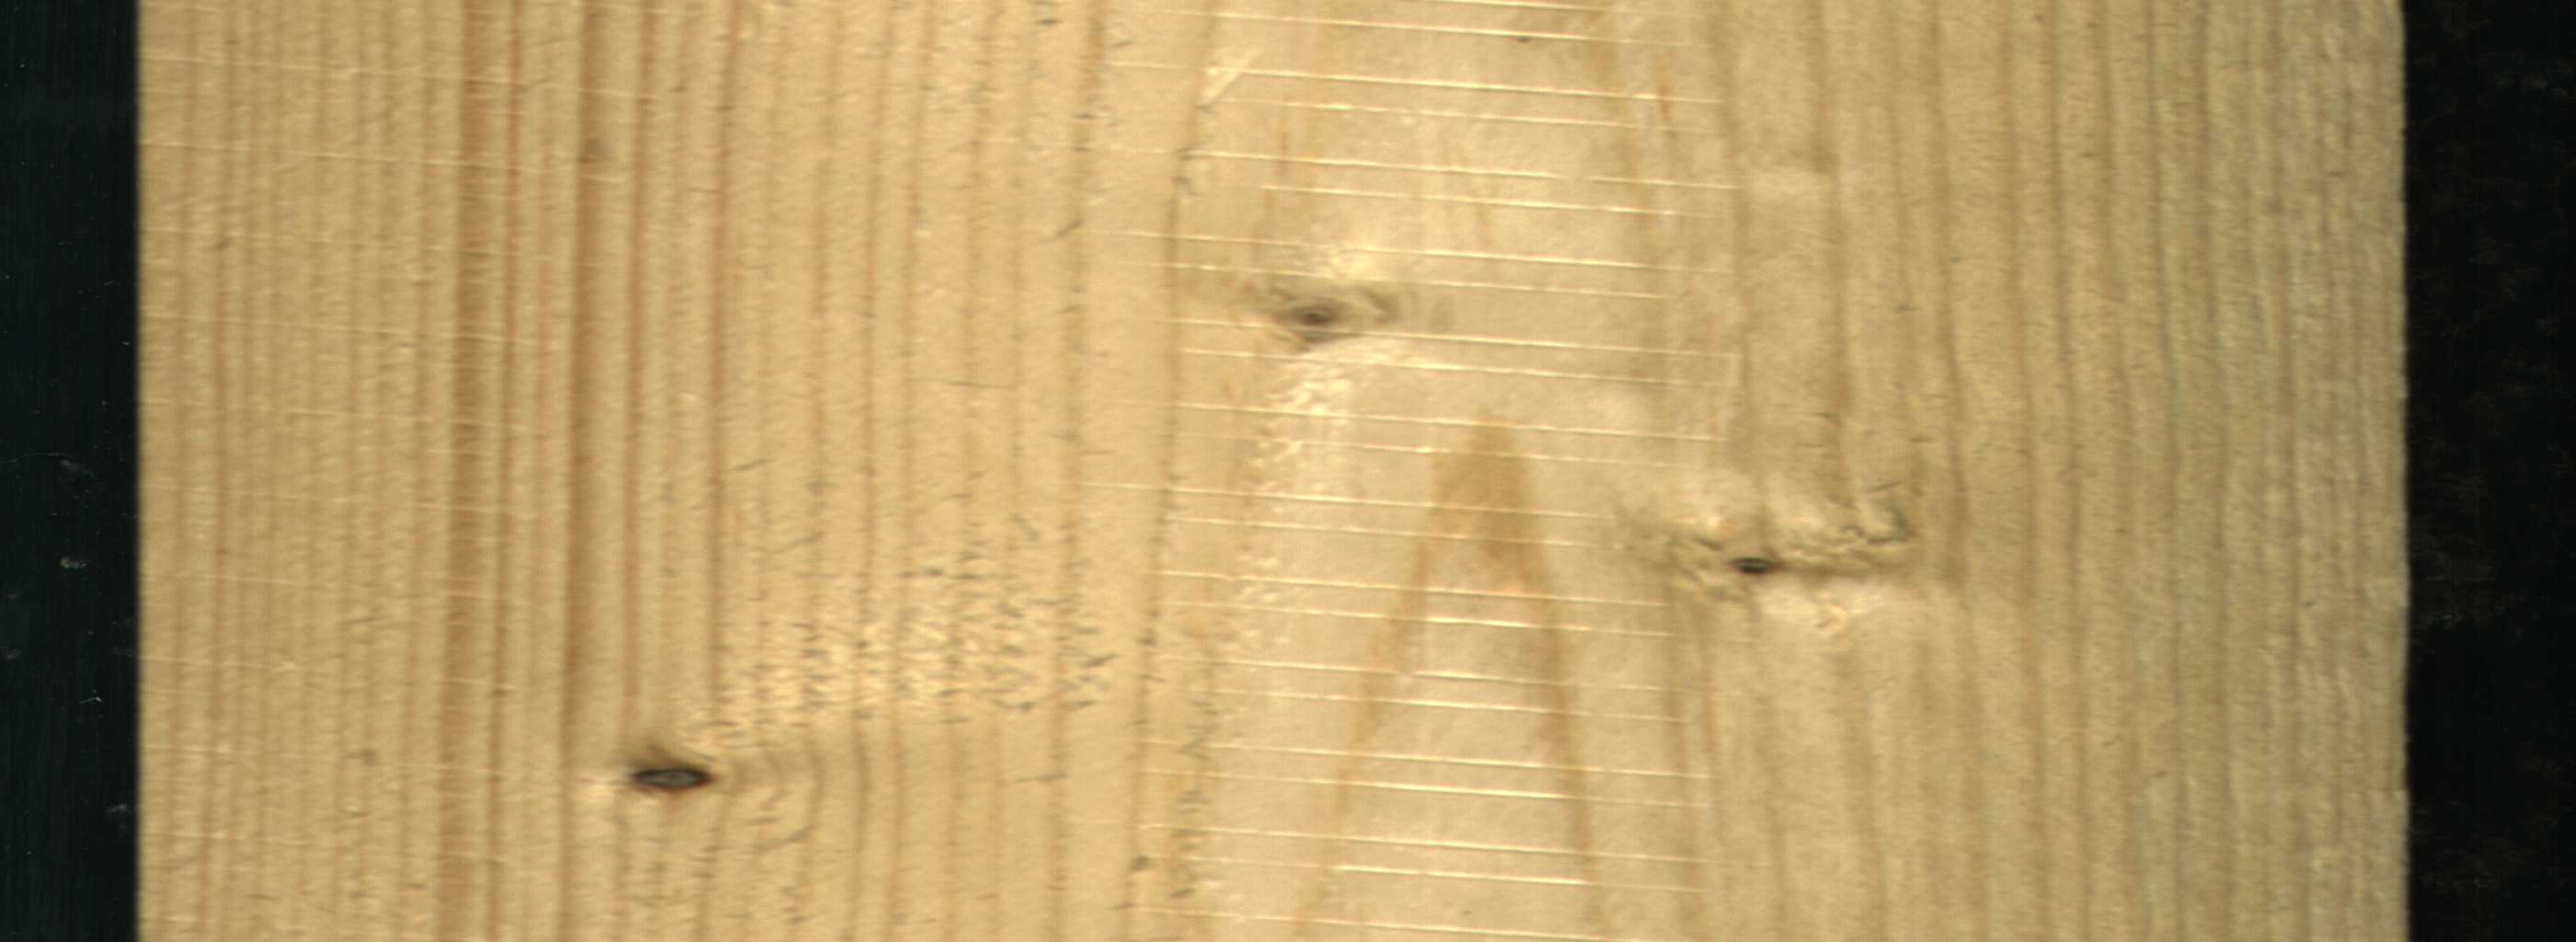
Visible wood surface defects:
Dead_Knot
Live_Knot
Live_Knot